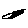
Label: hexagon